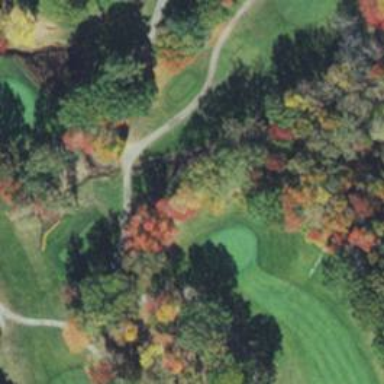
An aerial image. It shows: Grade1 path bridge for golf.